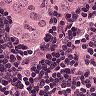
Metastatic tissue present: yes